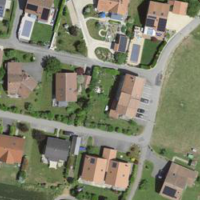
EUNIS habitat code: 55
Species observed at this site:
Convolvulus arvensis